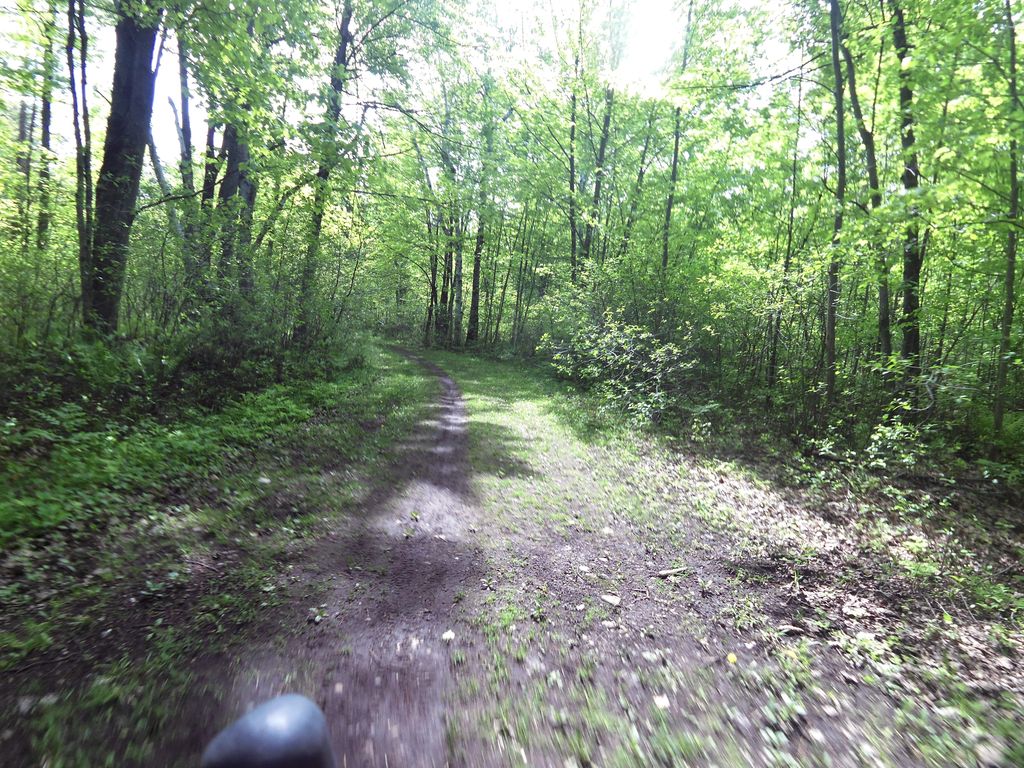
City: ottawa-gatineau